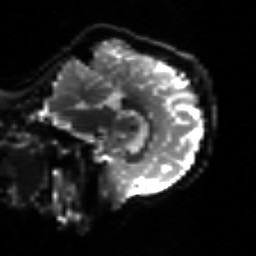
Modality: sbref
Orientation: sagittal
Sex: female
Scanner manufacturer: siemens
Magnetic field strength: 3 T
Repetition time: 5 s
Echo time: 0.071 s